Question: I posted recently regarding onbeforeunload implementation. Its working now but that only solved half of the problem. My application has lot of tabs and I want to throw this same confirmation to user if he clicks on a new tab without saving changes. all the tabs are div elements. How do you implement something of this sort?
Sample tab structure is attached, where every tab loads a new page.
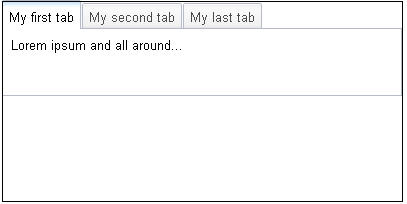
Answer: Something like this would help you. You need to add the clickHandler to each tab click event.
'''
var dirty = false;
function clickHandler(){
if (dirty && confirm('you are leaving the tab, wanna stay and save?')){
return false; //prevent default
}
else {
dirty = false;
//trigger your tab load
}
}
'''